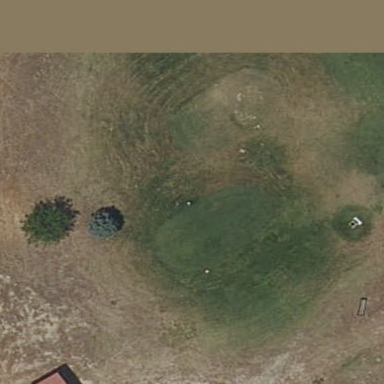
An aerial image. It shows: Golf tee on grass surface.